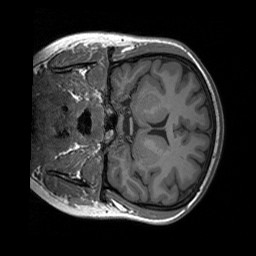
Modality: T1w
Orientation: coronal
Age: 20
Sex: female
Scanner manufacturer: siemens
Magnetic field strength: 3 T
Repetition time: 1.9 s
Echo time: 0.00227 s